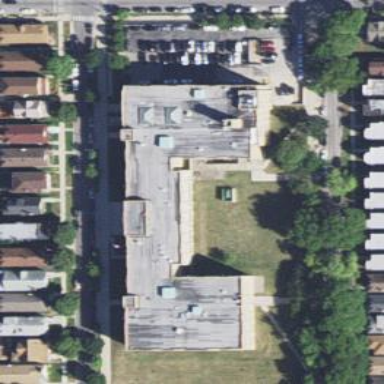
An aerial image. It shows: School building.